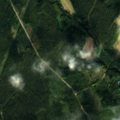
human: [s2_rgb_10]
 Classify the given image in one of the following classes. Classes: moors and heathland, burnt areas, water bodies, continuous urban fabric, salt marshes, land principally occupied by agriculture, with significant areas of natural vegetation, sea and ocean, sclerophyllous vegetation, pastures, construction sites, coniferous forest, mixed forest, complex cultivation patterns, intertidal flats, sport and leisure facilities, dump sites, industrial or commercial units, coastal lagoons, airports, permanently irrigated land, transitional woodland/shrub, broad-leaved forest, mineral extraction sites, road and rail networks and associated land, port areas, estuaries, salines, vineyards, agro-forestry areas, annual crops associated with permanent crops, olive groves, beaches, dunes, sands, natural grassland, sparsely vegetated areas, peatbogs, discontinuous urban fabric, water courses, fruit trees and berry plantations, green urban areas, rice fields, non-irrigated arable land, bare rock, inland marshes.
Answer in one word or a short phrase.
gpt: non-irrigated arable land, coniferous forest, transitional woodland/shrub